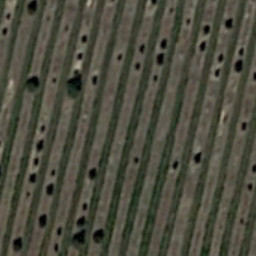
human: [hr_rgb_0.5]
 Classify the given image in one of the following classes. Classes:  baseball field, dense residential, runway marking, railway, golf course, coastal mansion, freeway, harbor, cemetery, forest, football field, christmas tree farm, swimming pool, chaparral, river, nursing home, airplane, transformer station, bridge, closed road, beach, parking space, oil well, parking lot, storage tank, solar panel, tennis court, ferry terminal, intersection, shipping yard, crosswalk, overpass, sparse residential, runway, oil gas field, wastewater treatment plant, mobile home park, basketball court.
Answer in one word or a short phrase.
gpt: christmas tree farm